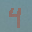
Label: 4